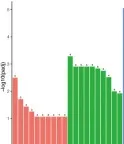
(B, C) Upregulated genes and downregulated genes were analyzed by GO enrichment between patients and normal controls.
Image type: pathology (immunostaining)